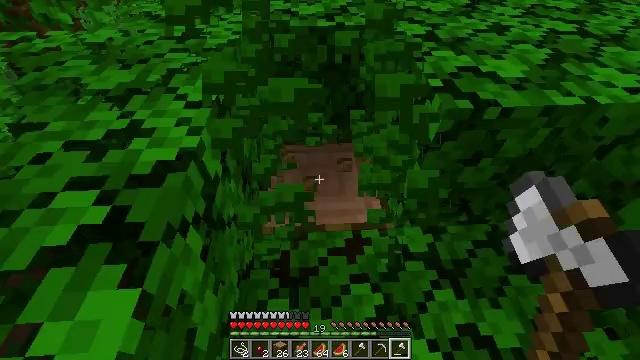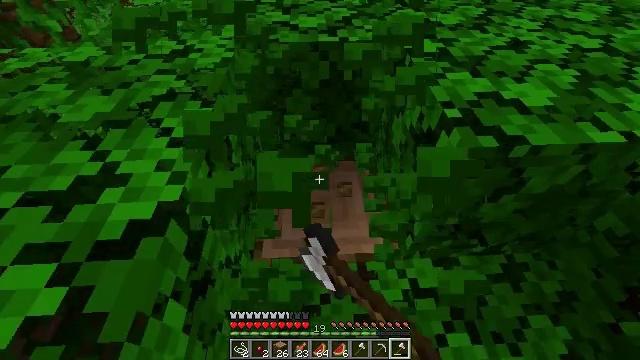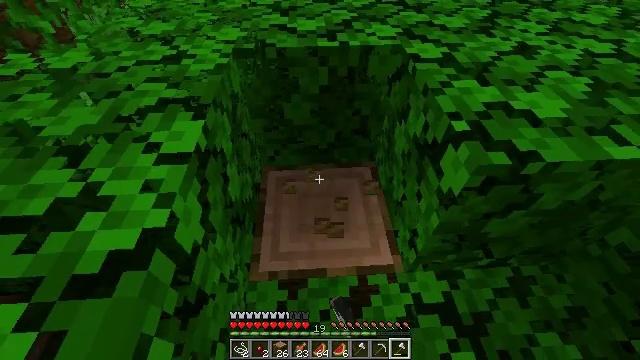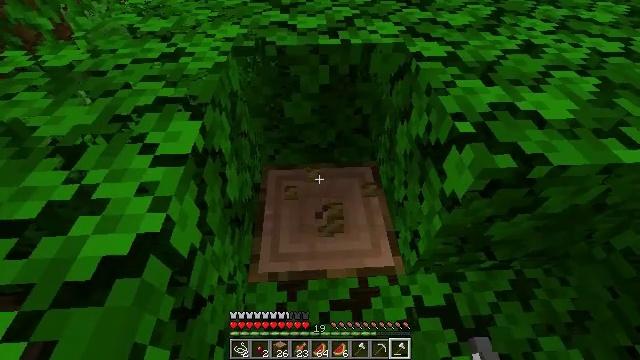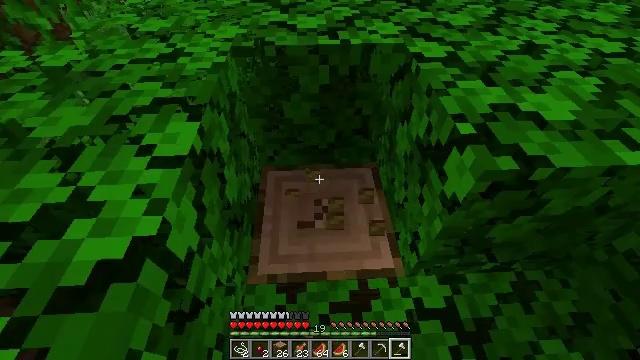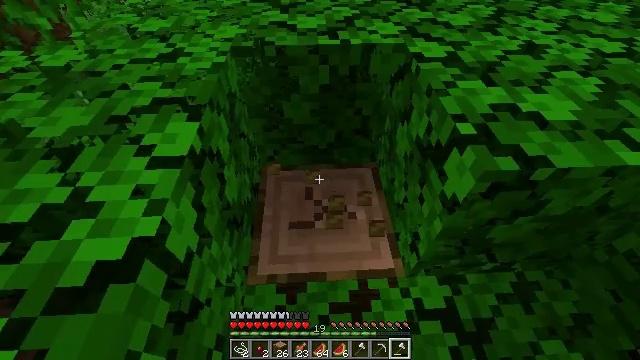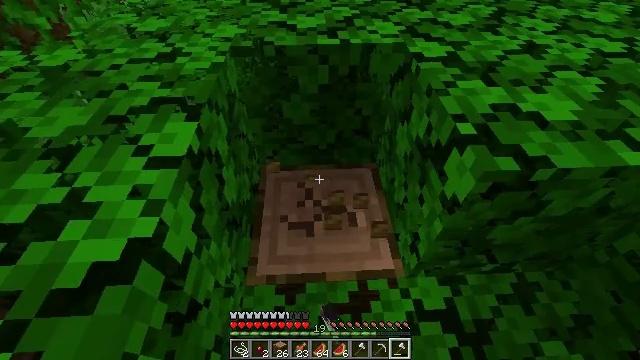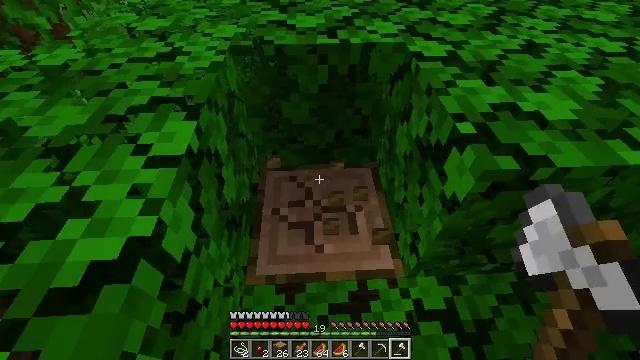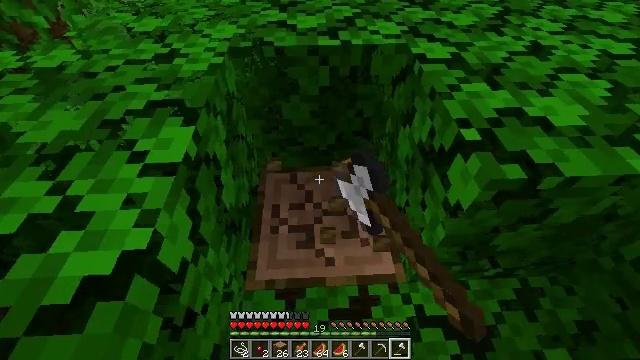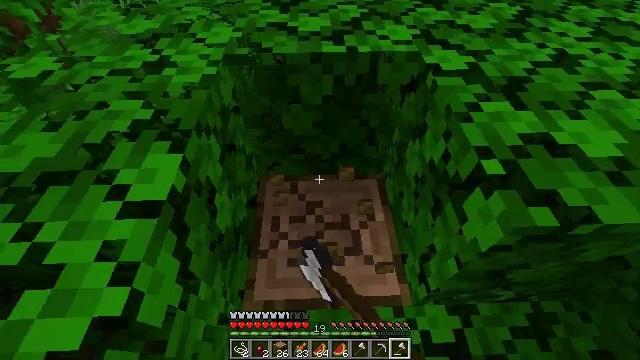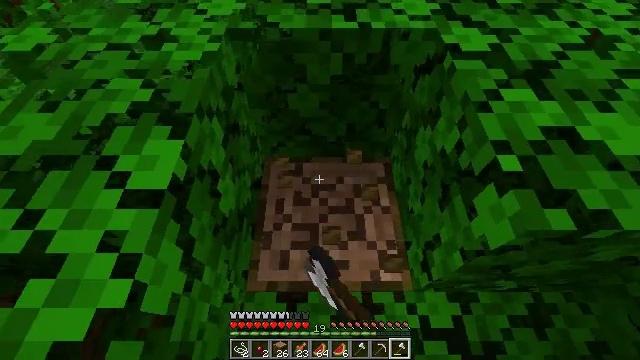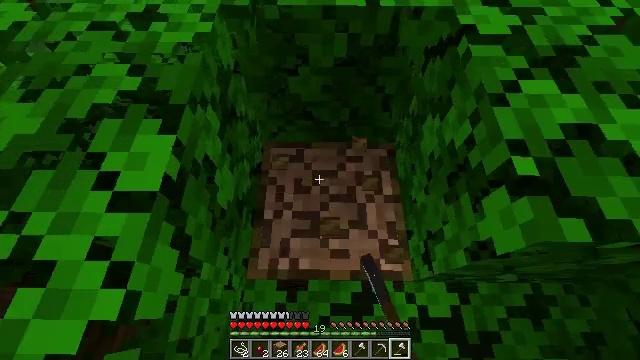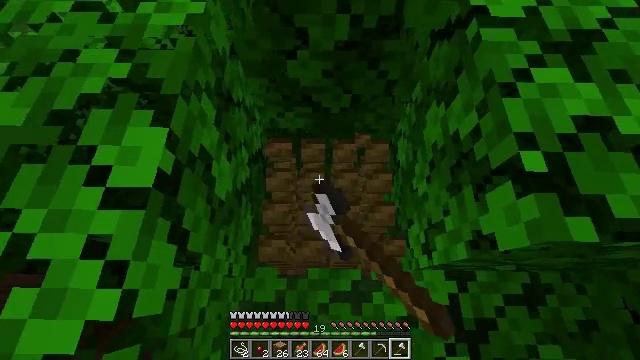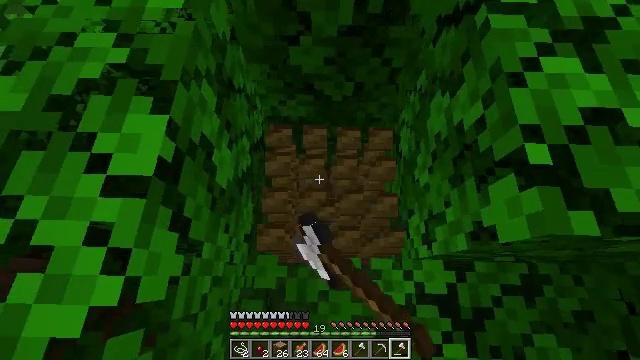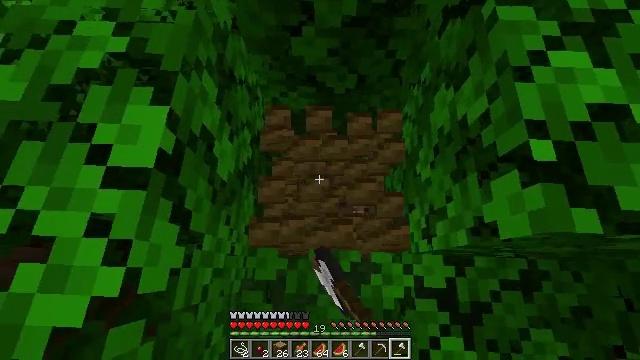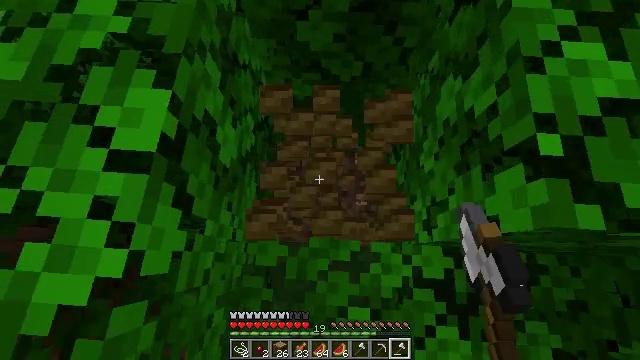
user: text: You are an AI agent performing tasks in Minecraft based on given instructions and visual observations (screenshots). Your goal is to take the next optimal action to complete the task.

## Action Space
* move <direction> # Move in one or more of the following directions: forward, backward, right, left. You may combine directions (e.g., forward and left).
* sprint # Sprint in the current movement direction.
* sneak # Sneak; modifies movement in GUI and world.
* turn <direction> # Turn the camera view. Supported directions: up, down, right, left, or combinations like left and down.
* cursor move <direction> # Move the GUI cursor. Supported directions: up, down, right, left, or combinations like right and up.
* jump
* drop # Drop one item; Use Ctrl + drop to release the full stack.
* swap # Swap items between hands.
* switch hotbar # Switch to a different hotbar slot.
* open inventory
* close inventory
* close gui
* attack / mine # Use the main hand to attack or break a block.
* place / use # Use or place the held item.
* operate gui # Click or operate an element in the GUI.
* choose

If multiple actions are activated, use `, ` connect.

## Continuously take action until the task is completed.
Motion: motion action
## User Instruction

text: Collect the jungle log for building.
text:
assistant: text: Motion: attack / mine
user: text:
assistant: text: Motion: attack / mine
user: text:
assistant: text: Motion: attack / mine
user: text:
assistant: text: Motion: attack / mine
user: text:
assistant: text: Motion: attack / mine
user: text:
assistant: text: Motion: attack / mine
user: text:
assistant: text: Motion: attack / mine
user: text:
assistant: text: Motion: move forward, attack / mine
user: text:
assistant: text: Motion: move forward, turn down, attack / mine
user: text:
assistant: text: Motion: turn left and down, attack / mine
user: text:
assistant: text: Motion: turn down, attack / mine
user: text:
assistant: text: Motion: turn down, attack / mine
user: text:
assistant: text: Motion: turn down, attack / mine
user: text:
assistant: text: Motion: turn down, attack / mine
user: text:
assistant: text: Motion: turn left and down, attack / mine
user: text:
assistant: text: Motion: turn left and down, attack / mine
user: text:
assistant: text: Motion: attack / mine